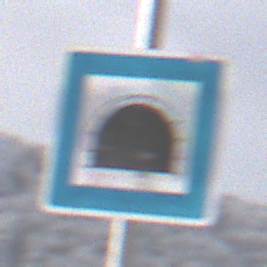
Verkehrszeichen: Tunnel
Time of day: MorningAfternoon
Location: Outdoor (Nature)
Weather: PartlyCloudy
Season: Winter
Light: Natural